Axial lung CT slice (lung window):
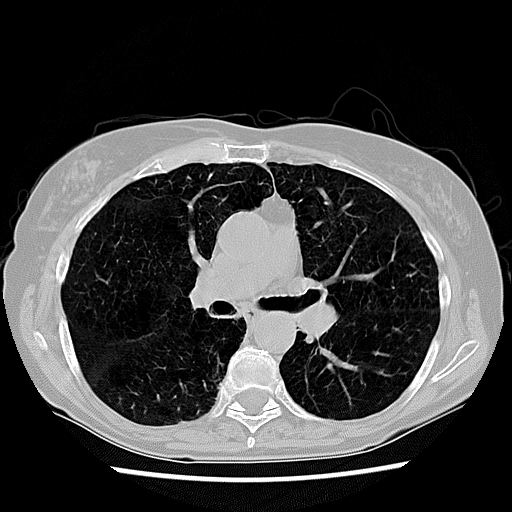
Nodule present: no